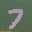
Label: 7